Question: What is the maximum amount of money that can be robbed from the houses? The connected houses cannot be robbed at the same time.
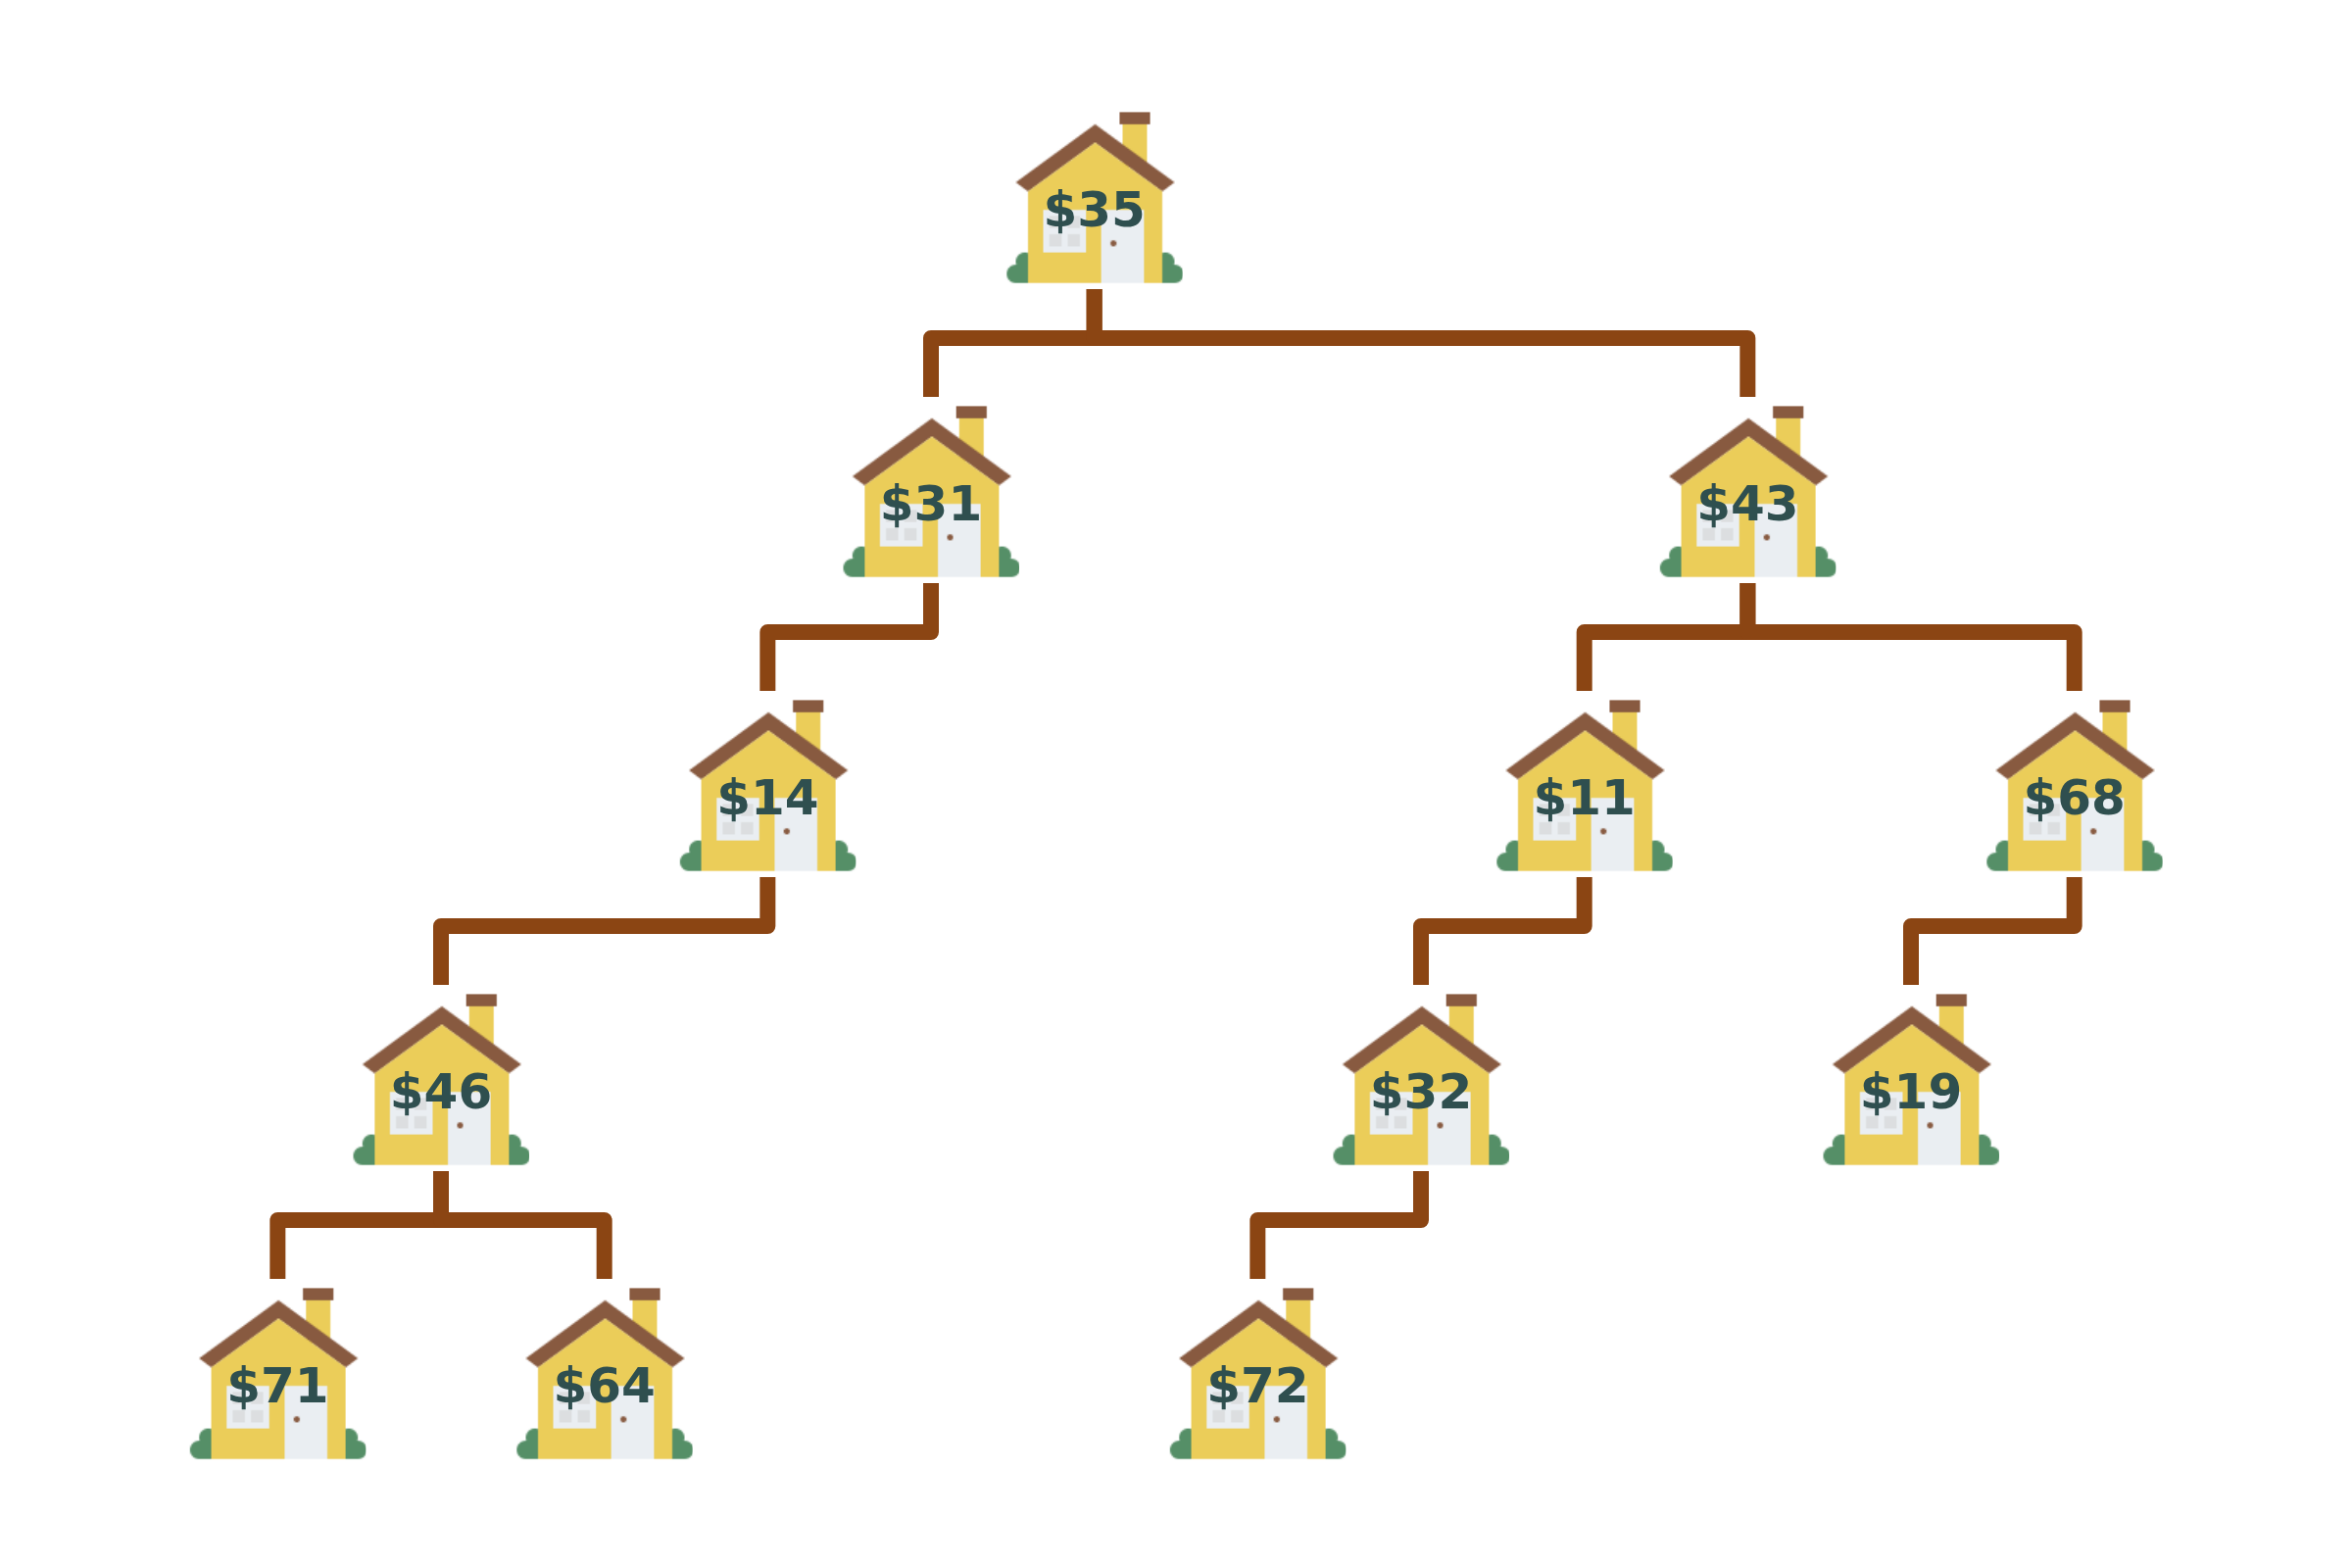
Answer: 335